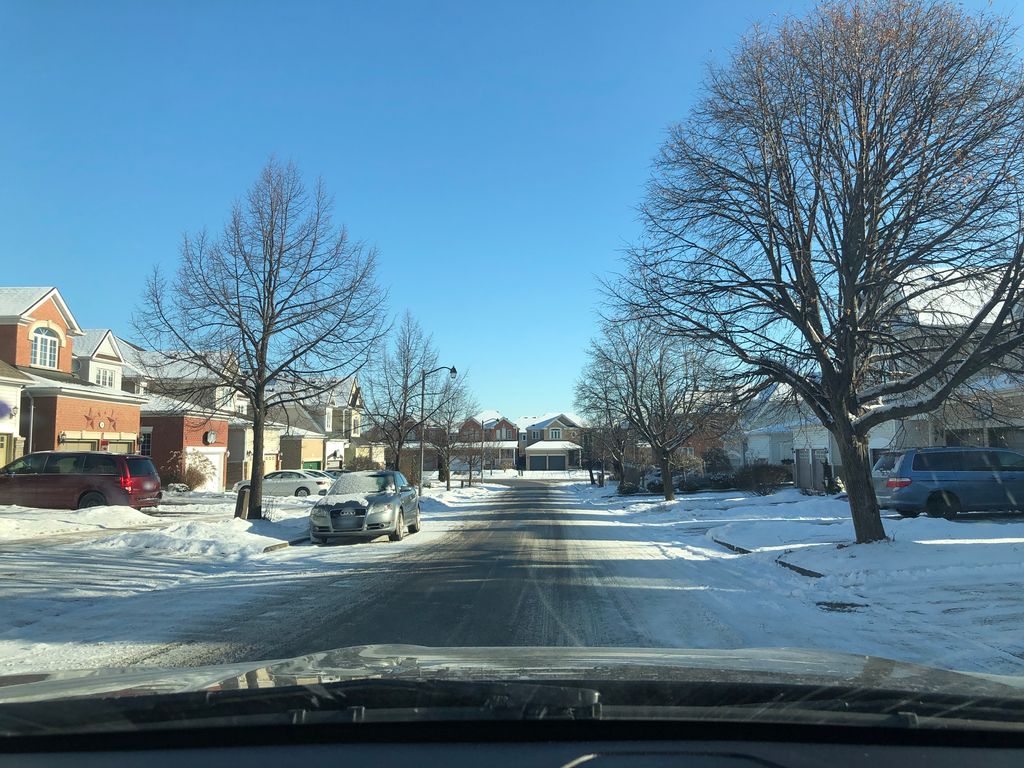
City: toronto